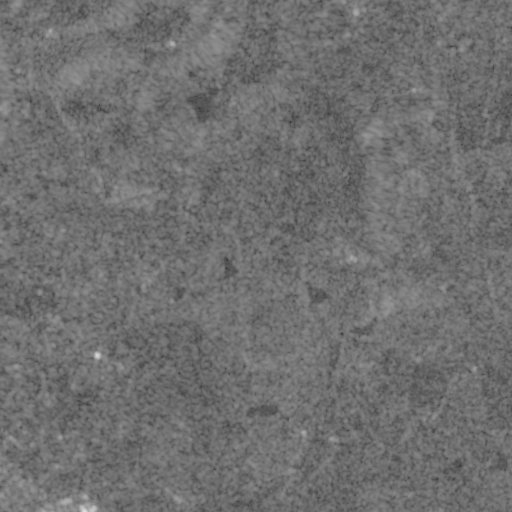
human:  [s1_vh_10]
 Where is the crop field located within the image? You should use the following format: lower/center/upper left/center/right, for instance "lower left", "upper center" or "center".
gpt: The crop field is located in the lower center of the image.
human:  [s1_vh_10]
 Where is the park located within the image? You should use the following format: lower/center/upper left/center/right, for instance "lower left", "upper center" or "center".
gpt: The park is located in the lower left of the image.
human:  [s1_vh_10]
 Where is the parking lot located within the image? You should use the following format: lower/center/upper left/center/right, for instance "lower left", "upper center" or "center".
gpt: The parking lot is located in the lower of the image.
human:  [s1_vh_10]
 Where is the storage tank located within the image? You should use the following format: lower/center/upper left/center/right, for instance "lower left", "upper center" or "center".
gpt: The storage tank is located in the lower right of the image.
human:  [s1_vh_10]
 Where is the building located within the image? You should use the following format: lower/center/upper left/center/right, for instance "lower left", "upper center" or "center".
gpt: There is no building in the image.

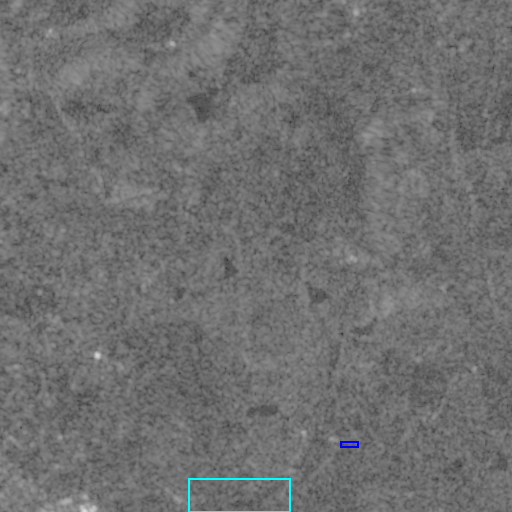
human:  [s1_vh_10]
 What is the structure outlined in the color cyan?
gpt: The structure outlined in cyan is a crop field.
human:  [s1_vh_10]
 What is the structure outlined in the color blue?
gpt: The structure outlined in blue is a parking lot.
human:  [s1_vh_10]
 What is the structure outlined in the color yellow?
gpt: There is no yellow outline.